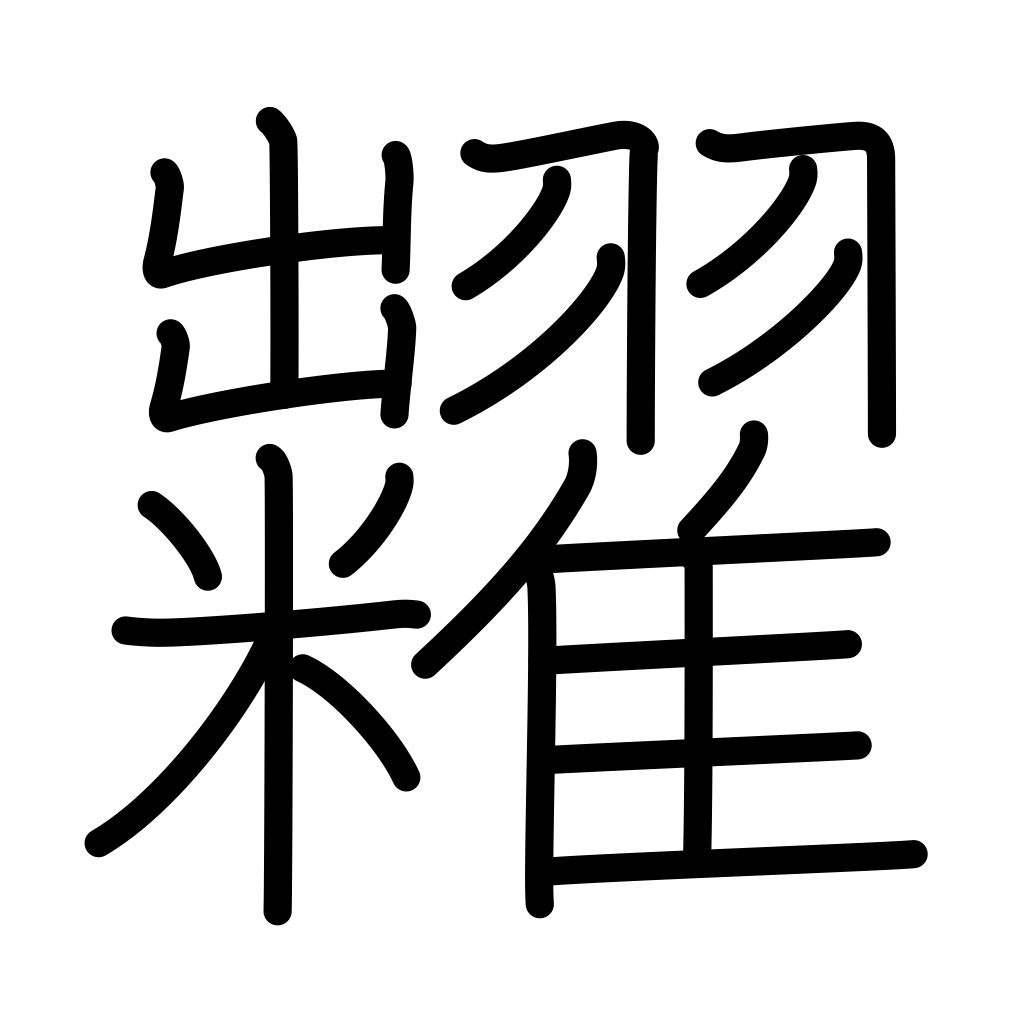
Meaning: auction